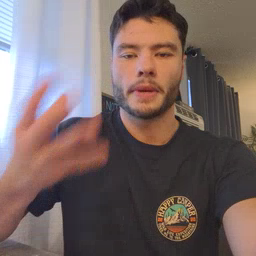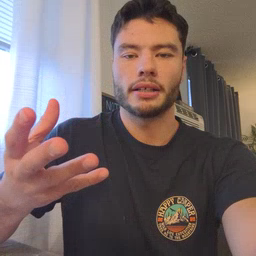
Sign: many